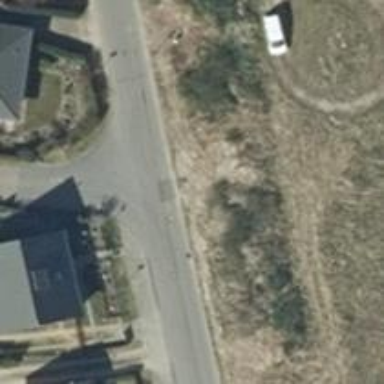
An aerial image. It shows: Residential road.